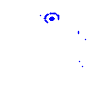
Particle: electron